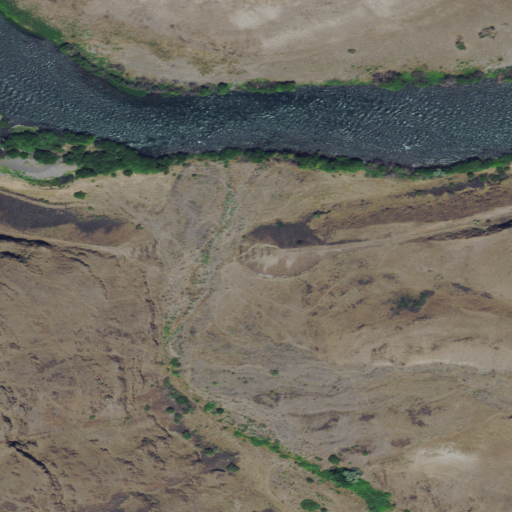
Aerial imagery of valley in Oregon named Macks Canyon containing grassland, shrub, open water, and herbaceous wetlands